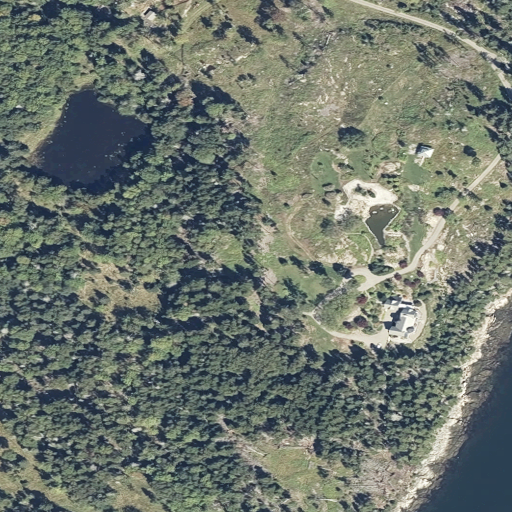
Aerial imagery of mountain in Maine named Abrams Mountain containing evergreen forest, mixed forest, grassland, open water, herbaceous wetlands, and open development